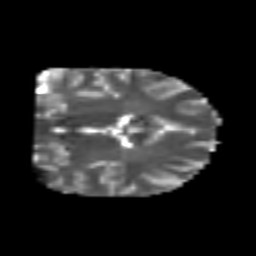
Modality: T2w
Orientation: coronal
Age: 25
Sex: male
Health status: healthy